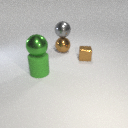
large green rubber cylinder in front of small brown metal cube